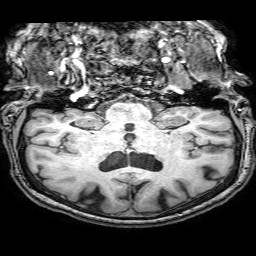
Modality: T1w
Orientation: sagittal
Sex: female
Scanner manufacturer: philips
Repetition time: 0.008295 s
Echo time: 0.00382 s